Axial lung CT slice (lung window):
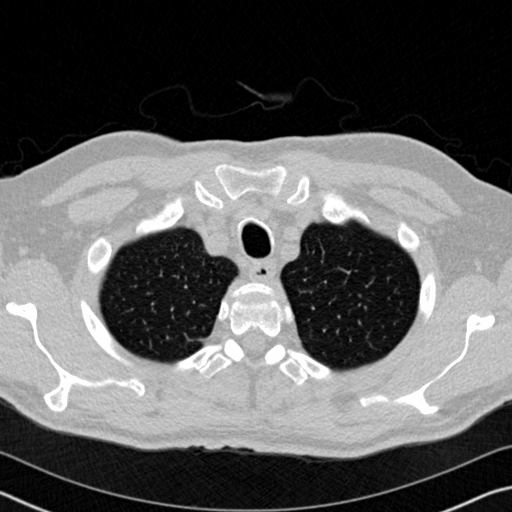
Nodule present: no